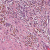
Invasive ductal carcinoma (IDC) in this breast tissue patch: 0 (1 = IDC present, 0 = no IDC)